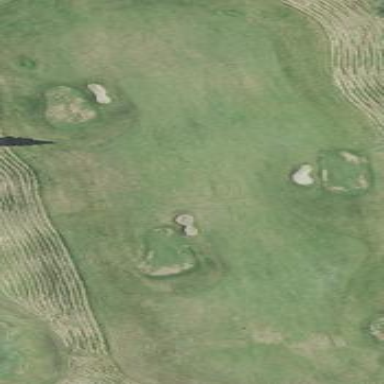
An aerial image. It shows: Grassy area designated as golf fairway.